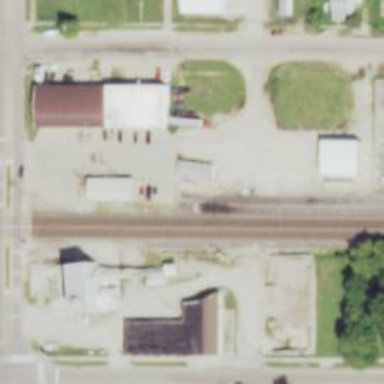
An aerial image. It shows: Railway service station.